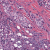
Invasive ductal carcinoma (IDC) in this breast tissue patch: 0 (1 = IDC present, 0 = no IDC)